Question: I'm trying to sort my ebooks but I'm running into a problem where the name of the author contains a - but I use it to split it into writer - title. Any suggestions on how to create a group(?) that says it can not be " - " but it can be "\w-\w"
'''
^(\<URL>
'''

<URL>
-- EDIT --
One more problem popped up, if a serie name has a number in it, how do I split it on the last number?
'''
Simon, Will - [kamer 11901] Moord in Eldorado
Simon, Will - [kamer 119 02] Moord in de Stopera
'''
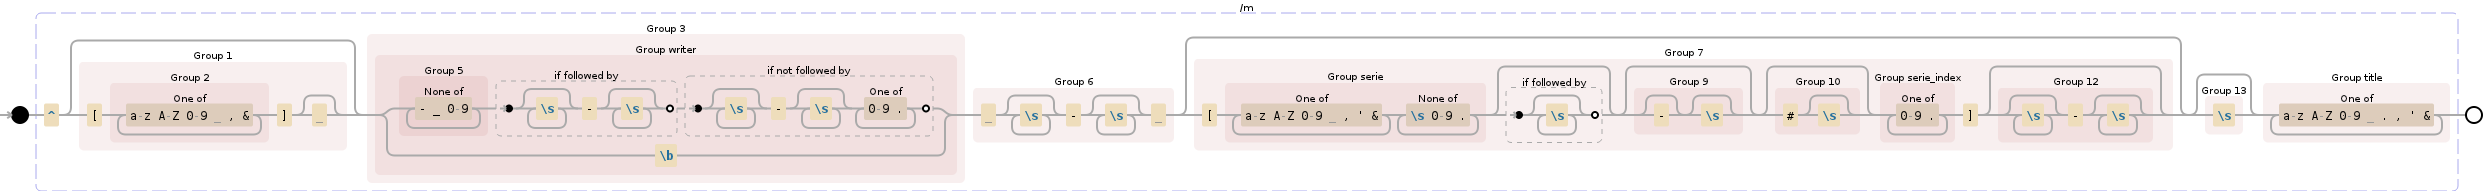
Answer: You can try this regex instead:
'''
(?:\[[^\]]*\]\s*)?(?P<writer>.*?,.*?)(?:\s+-\s*|\s*-\s+)(?:\[\s*(?P<serie>.+?)\s+(?P<serie_index>\d+)\]\s*)?(?P<title>.*)
'''
It considers the dash part of the author's name if there's no whitespace next to the dash.
<URL>